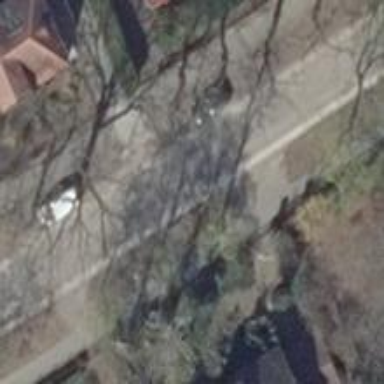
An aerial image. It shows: Residential road with concrete plates surface. It has separate sidewalks on both sides.